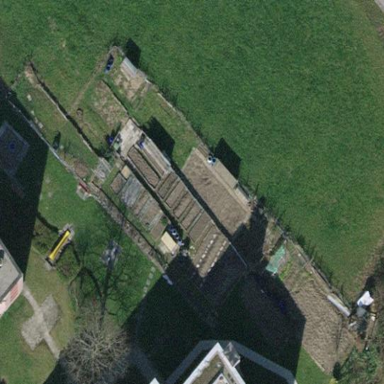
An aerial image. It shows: Allotments area.